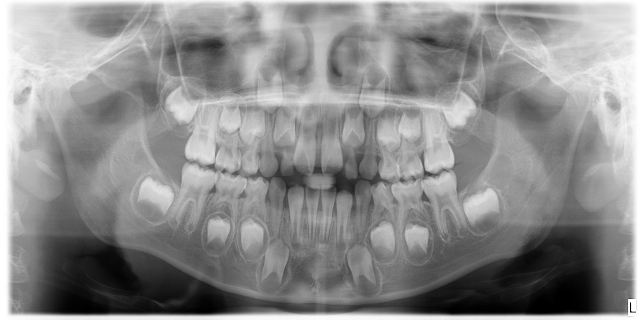
child